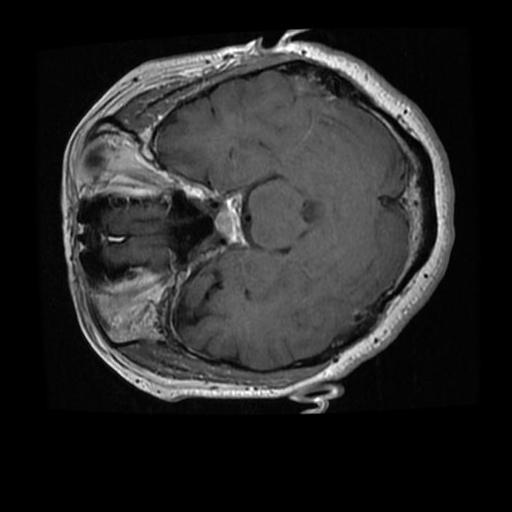
Label: brain_tumor